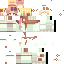
A female human skin with pale skin, wearing blonde long hair dressed in a blue hoodie and brown pants, featuring a closed mouth.